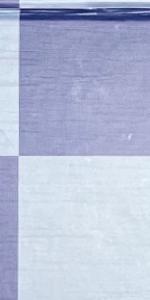
Label: Empty